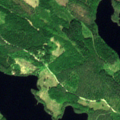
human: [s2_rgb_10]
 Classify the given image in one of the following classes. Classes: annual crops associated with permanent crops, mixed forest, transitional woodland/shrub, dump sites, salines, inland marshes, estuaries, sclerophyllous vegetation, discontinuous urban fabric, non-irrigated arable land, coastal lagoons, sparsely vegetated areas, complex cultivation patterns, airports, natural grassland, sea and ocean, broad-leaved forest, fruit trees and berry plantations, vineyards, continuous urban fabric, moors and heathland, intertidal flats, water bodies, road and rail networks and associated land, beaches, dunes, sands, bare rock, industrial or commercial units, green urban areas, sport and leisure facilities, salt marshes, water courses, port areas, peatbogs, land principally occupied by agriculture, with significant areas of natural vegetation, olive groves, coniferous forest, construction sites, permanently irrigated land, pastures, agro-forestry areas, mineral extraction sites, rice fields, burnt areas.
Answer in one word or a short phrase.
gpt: coniferous forest, mixed forest, transitional woodland/shrub, water bodies